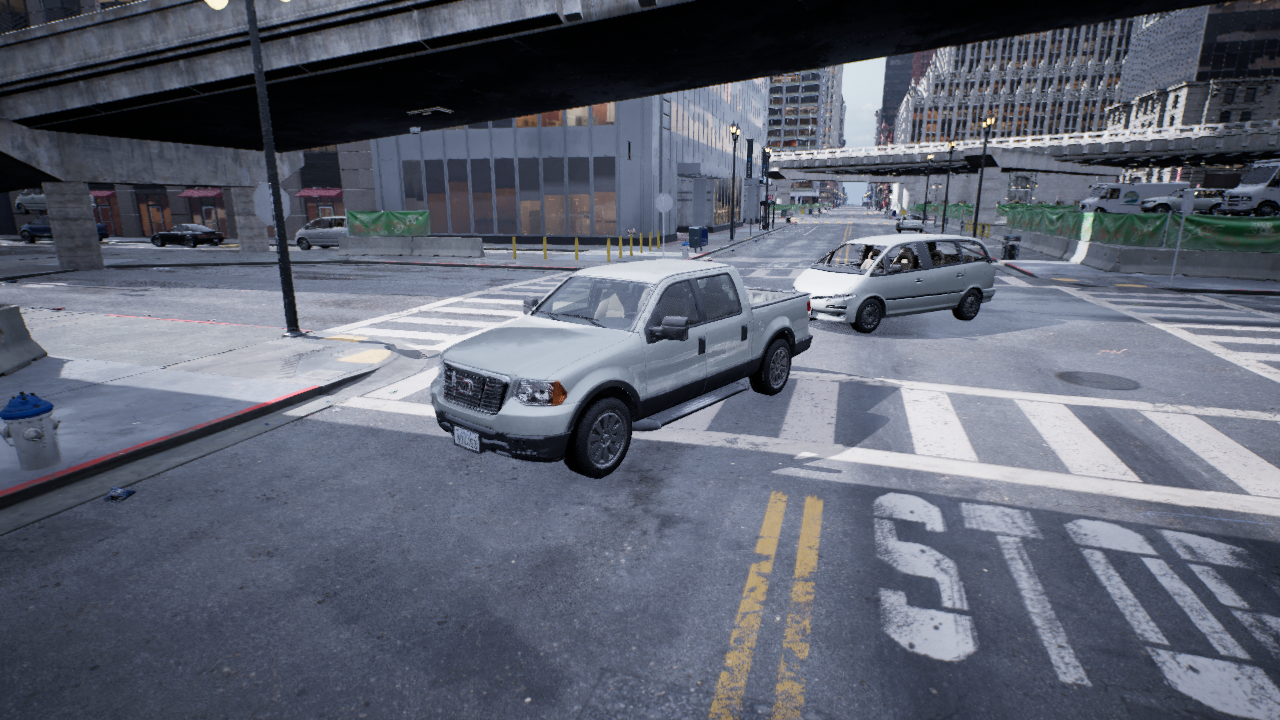
Venue: intersection
Lighting: overcast
Vehicle rig: pickup